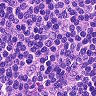
Metastatic tissue present: no